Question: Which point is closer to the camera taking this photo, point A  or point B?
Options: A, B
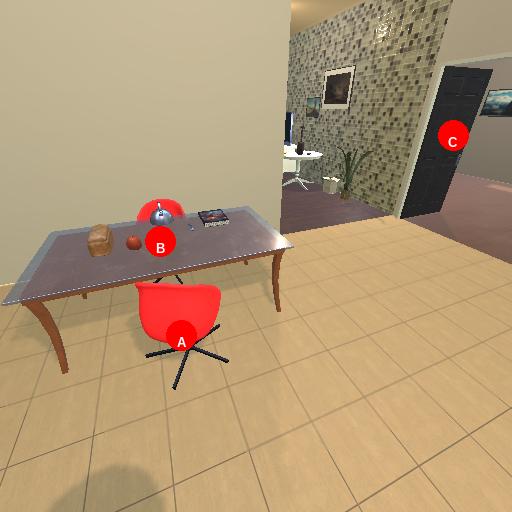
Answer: A